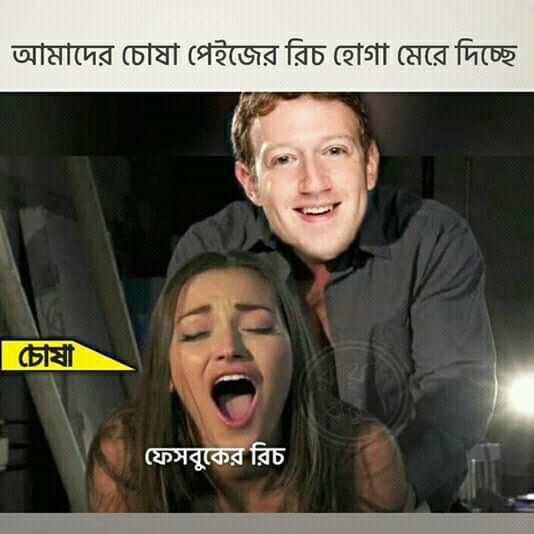
Caption: আমাদের চোষা পেইজের রিচ হোগা মেরে দিচ্ছে   ফেসবুকের রিচ
Label: hate